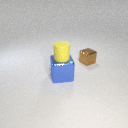
large blue metal cube below small yellow rubber cylinder